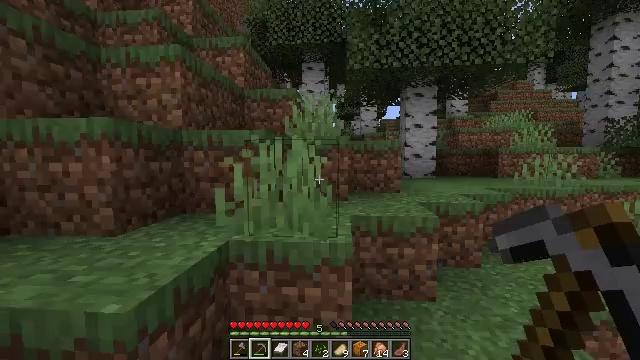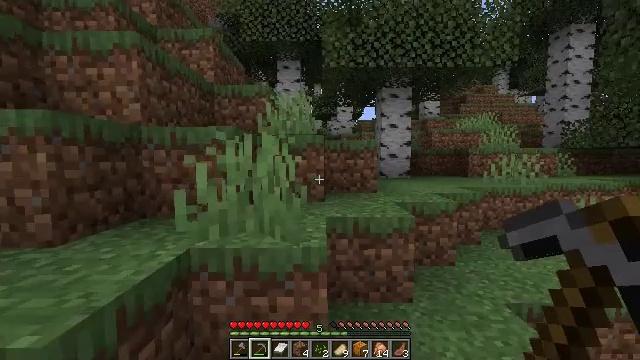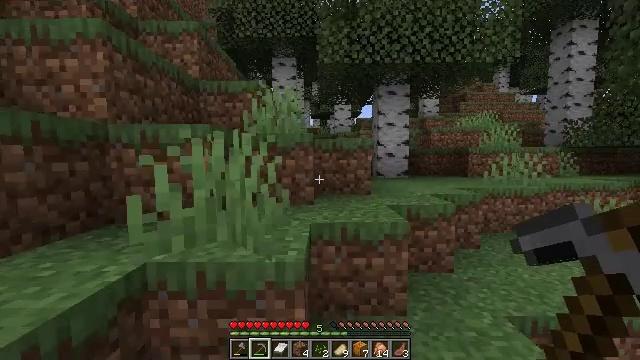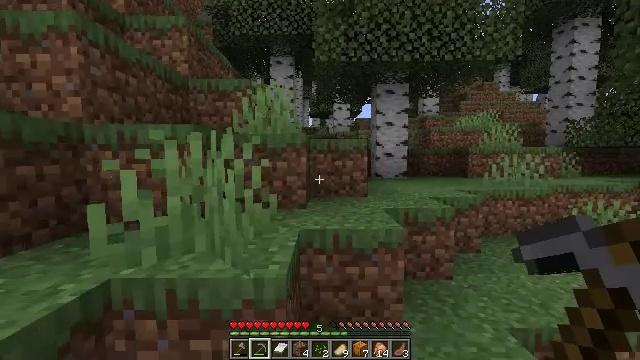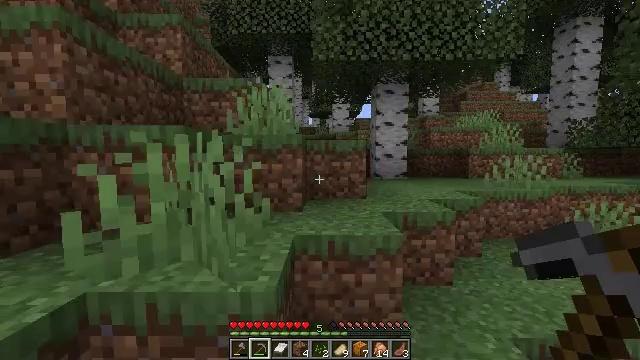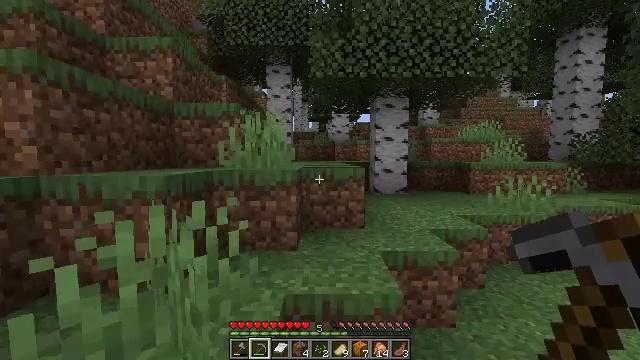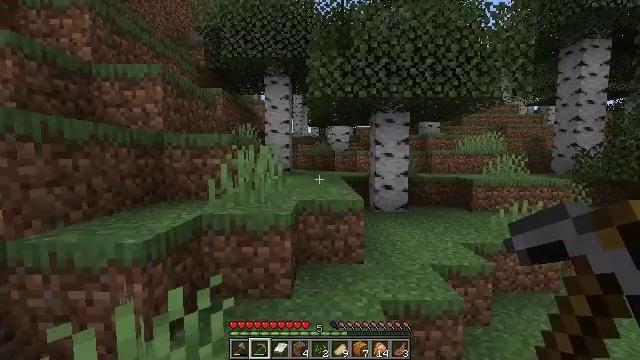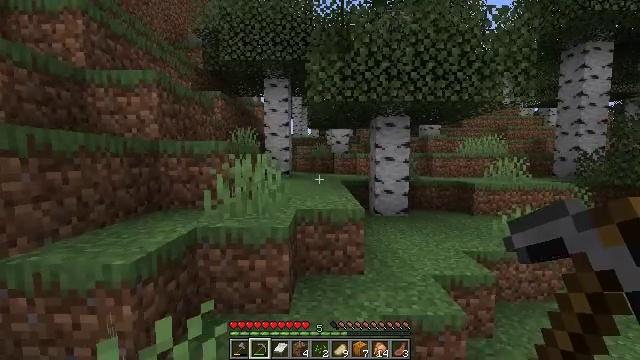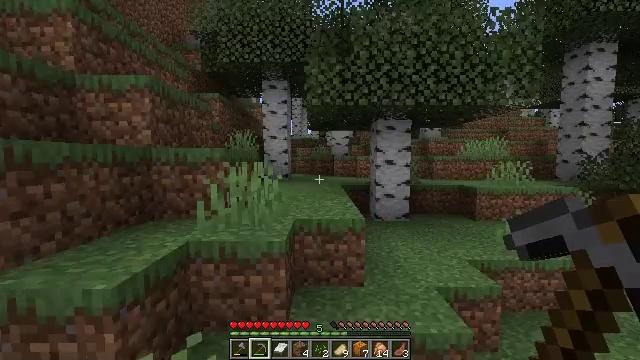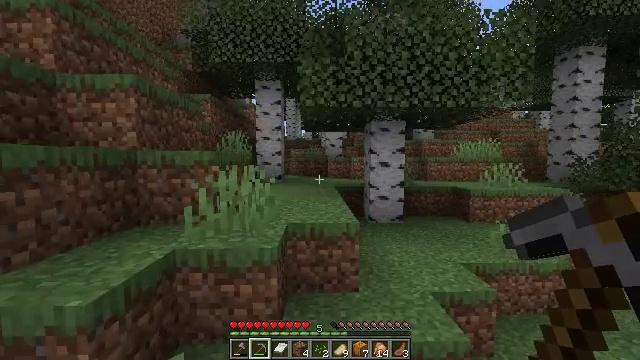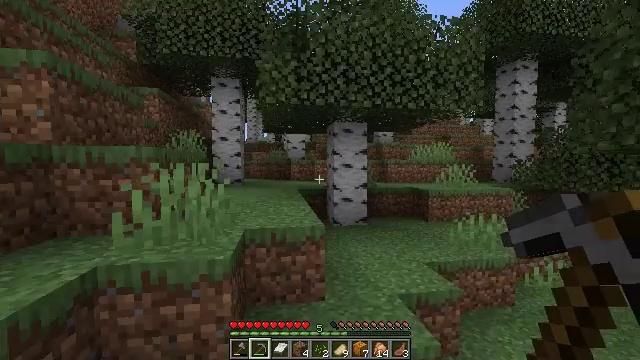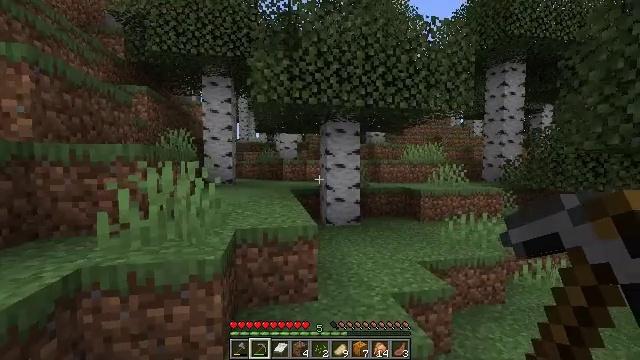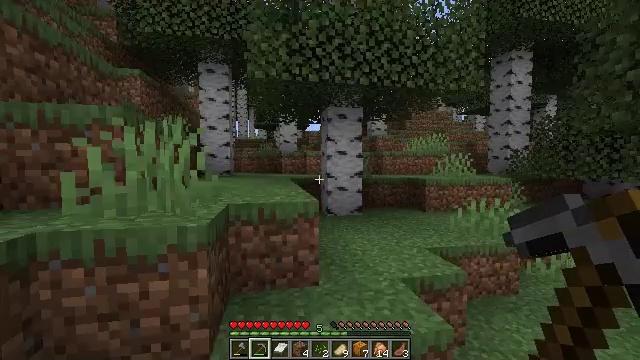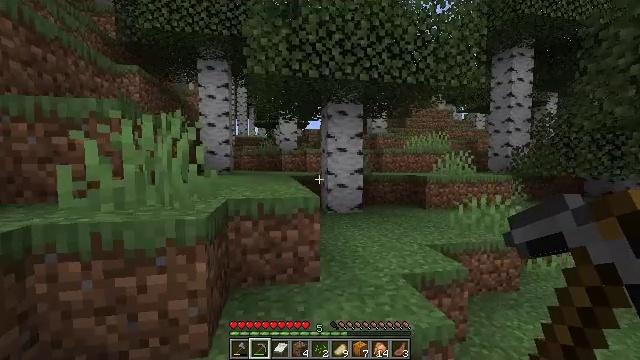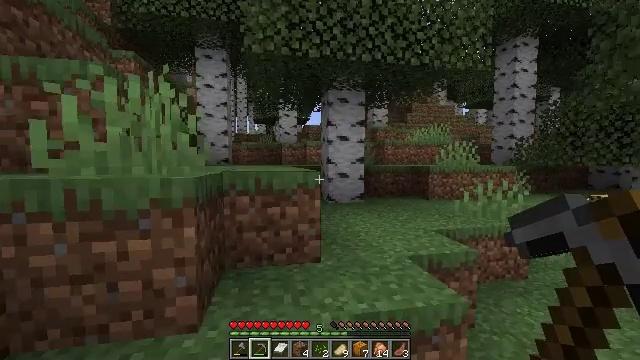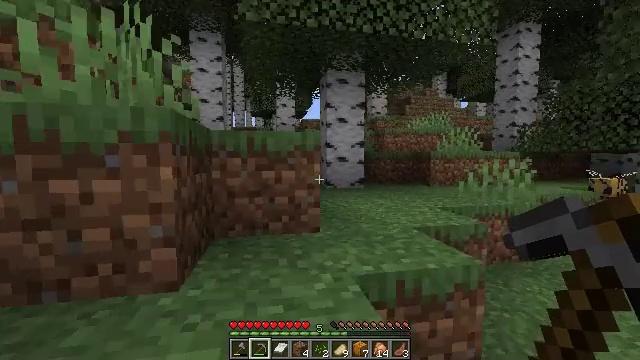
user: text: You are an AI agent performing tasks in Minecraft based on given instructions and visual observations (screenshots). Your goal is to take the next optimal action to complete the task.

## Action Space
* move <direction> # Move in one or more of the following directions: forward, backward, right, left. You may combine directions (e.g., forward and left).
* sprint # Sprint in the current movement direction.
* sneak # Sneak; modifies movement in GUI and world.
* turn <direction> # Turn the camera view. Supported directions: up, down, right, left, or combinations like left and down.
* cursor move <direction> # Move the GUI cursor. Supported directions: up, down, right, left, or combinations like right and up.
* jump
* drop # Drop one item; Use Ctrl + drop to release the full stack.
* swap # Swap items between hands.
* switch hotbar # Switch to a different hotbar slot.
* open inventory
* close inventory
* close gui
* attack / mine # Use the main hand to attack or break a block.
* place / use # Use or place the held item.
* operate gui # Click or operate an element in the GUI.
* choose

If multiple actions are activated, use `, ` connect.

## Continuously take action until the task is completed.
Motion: motion action
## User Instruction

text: Break the lilac plant.
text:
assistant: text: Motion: move forward and move right, turn right
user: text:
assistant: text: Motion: move forward and move right
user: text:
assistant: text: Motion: move forward
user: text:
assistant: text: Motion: move forward, jump
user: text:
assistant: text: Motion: move forward, jump
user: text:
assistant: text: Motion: move forward, jump
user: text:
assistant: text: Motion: move forward, jump
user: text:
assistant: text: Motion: move forward
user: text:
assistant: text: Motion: move forward, turn right
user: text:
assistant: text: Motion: move forward, turn right
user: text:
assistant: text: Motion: move forward, turn right
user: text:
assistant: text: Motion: move forward
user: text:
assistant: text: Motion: move forward
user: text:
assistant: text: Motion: move forward, jump
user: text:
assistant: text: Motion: move forward, jump
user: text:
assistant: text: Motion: move forward, turn right, jump
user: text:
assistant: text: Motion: move forward, turn right, jump
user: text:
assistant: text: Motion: move forward, jump
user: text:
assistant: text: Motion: move forward, jump
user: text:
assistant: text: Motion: move forward
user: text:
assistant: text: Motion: move forward
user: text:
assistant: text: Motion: move forward
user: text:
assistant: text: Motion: move forward
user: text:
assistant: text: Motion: move forward
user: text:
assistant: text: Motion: move forward
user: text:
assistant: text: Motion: move forward
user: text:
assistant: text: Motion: move forward
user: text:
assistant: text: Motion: move forward
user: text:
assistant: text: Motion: move forward
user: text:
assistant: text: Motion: move forward